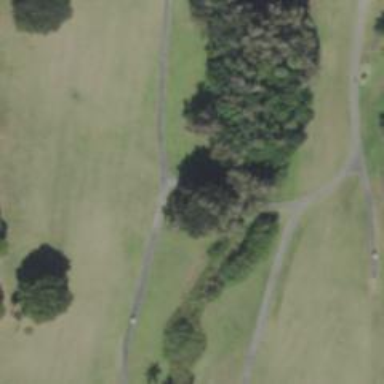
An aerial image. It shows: Path designated for golf carts.